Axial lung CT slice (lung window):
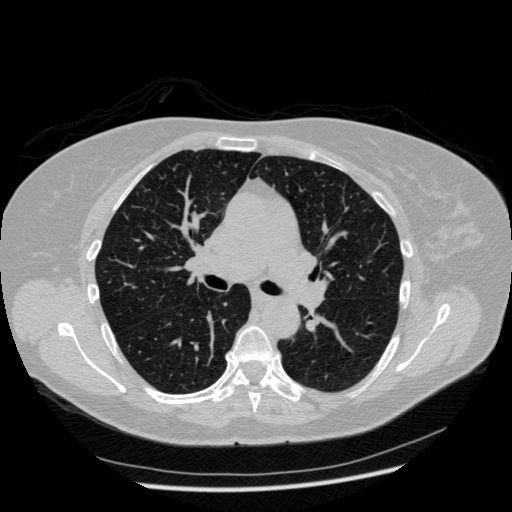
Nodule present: no